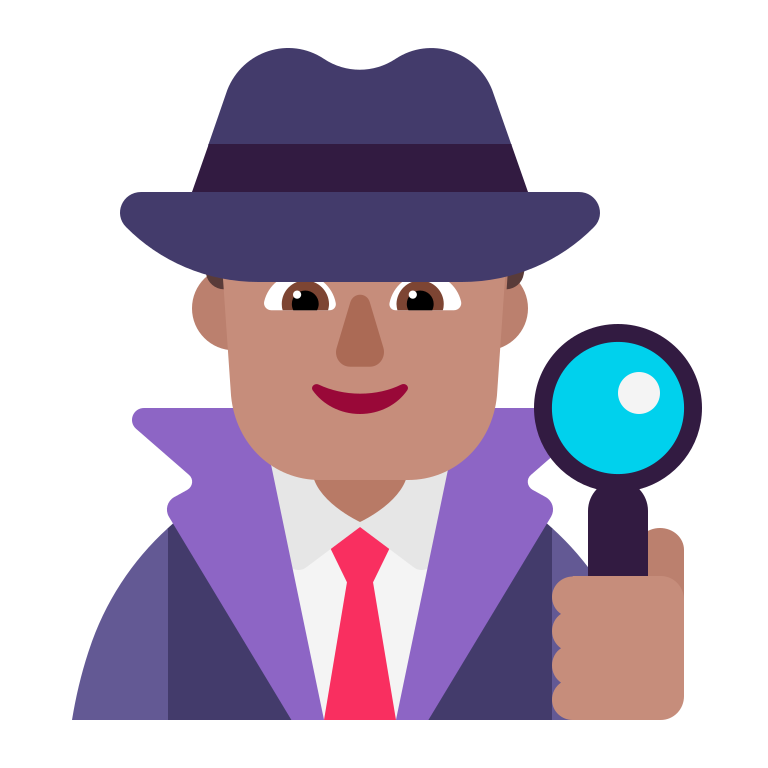
man detective flat